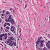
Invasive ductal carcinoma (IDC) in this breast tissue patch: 0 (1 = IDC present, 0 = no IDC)